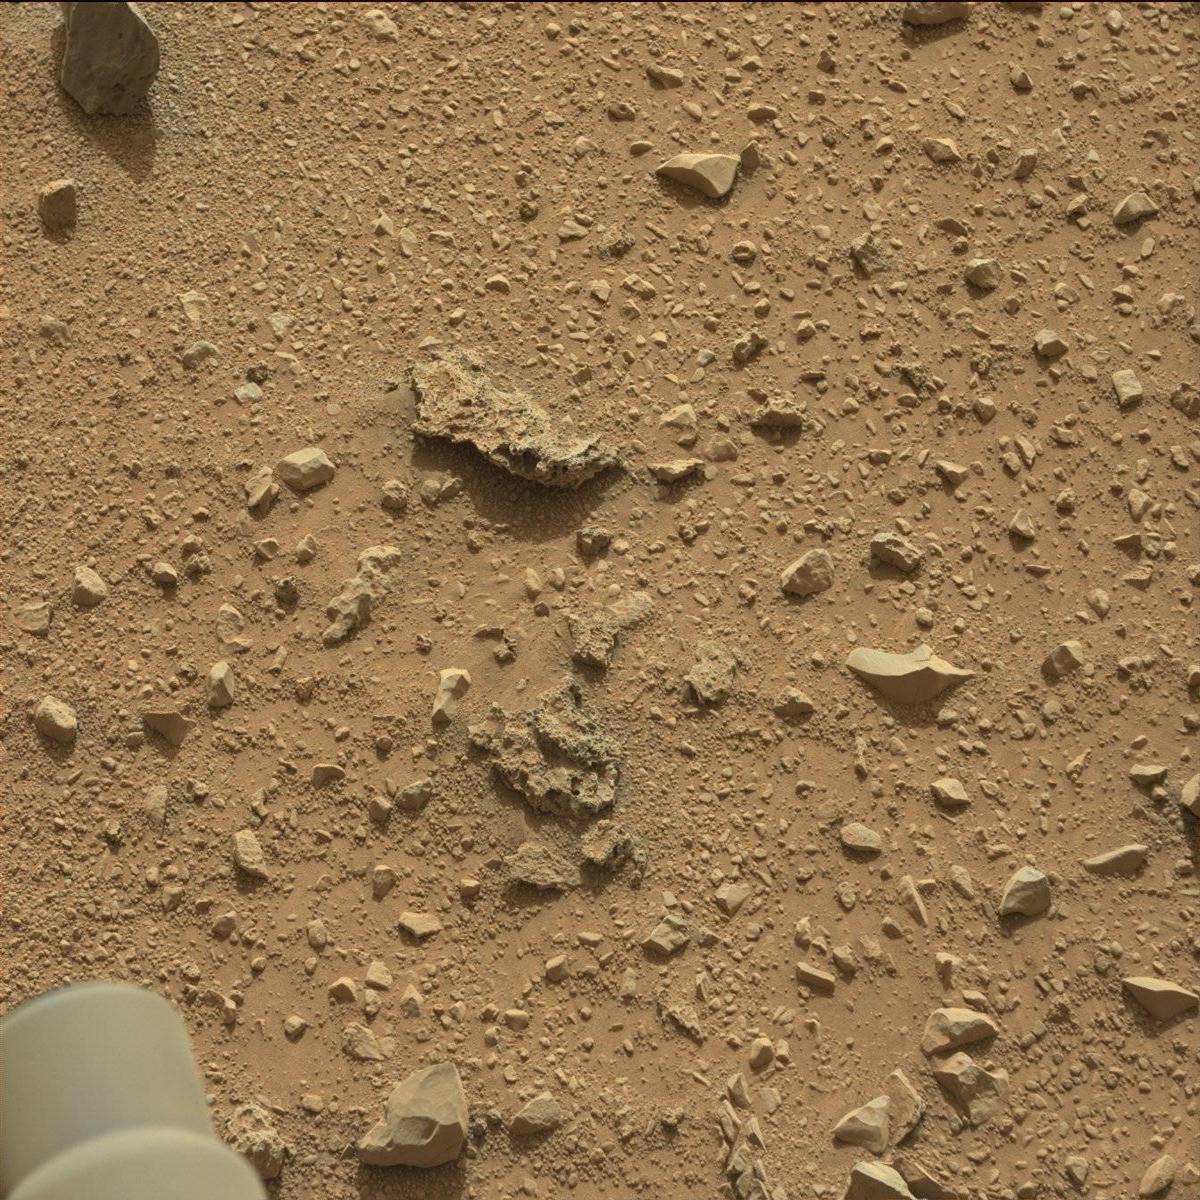
Terrain classes present: Bedrock, Rock, Rover, Sand / Soil